Interaction volume radius: 5 \u00c5
Interaction volume height: 15 \u00c5
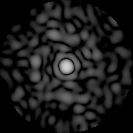
Disorder parameter: 0.8707